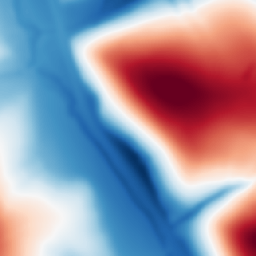
Category: multiscale
Decomposition family: dog
Decomposition parameters: sigma_low: 3
sigma_high: 100
Upsampling method: area
Upsampling parameters: scale: 8
Upsampling scale: 8